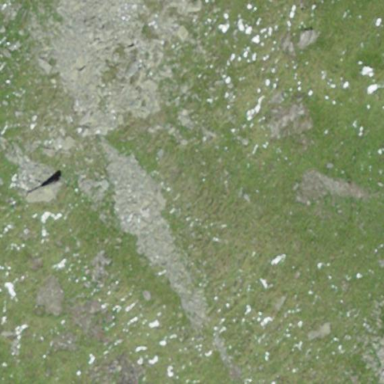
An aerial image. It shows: Natural scree.